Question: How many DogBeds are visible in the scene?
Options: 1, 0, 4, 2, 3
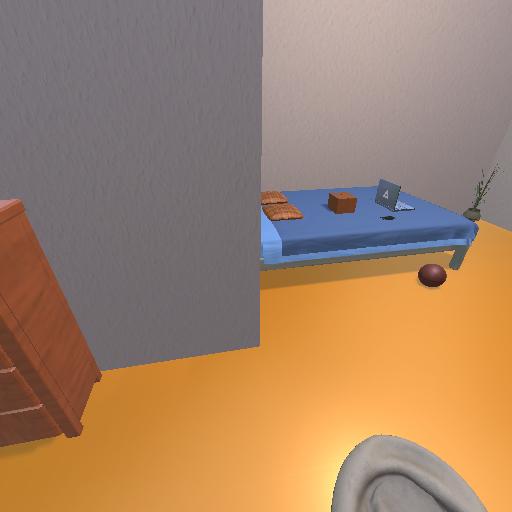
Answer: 1